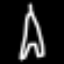
Label: The Eiffel Tower